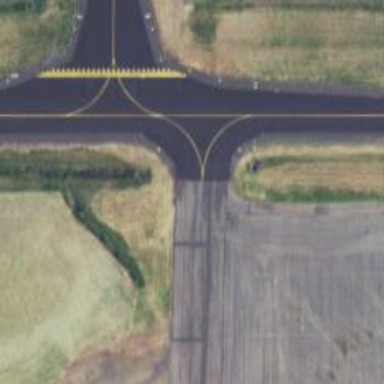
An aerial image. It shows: Image of taxiway at airport.